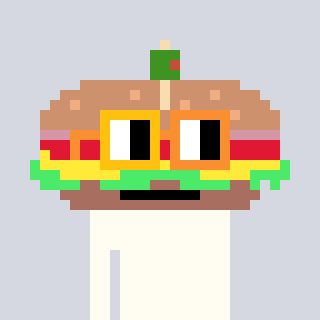
a pixel art character with square yellow and orange glasses, a sandwich-shaped head and a darkpink-colored body on a cool background